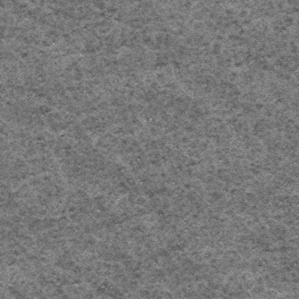
Label: frost